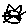
Label: cat